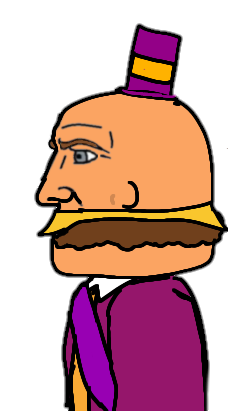
Label: 4_Yes_Chad